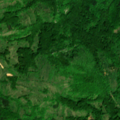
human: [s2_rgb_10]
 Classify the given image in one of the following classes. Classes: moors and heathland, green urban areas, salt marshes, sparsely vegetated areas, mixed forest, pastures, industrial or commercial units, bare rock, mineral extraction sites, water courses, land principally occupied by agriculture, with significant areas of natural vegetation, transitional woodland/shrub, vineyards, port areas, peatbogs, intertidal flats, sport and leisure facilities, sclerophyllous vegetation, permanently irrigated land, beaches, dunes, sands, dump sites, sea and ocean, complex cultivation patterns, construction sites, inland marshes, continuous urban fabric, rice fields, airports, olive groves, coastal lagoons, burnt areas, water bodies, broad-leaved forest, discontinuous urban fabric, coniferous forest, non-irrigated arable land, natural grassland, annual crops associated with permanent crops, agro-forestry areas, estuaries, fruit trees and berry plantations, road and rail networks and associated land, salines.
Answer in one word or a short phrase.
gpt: complex cultivation patterns, land principally occupied by agriculture, with significant areas of natural vegetation, broad-leaved forest